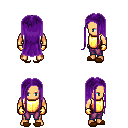
a pixel art fantasy rpg character, male body template, human, tanned skin, gold chest armor, magenta pants, purple extra-long hairstyle, gold gloves, brown slippers, four views (front, back, left, right), 2x2 character sprite sheet, small pixel art, hard edges, no anti-aliasing